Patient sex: M
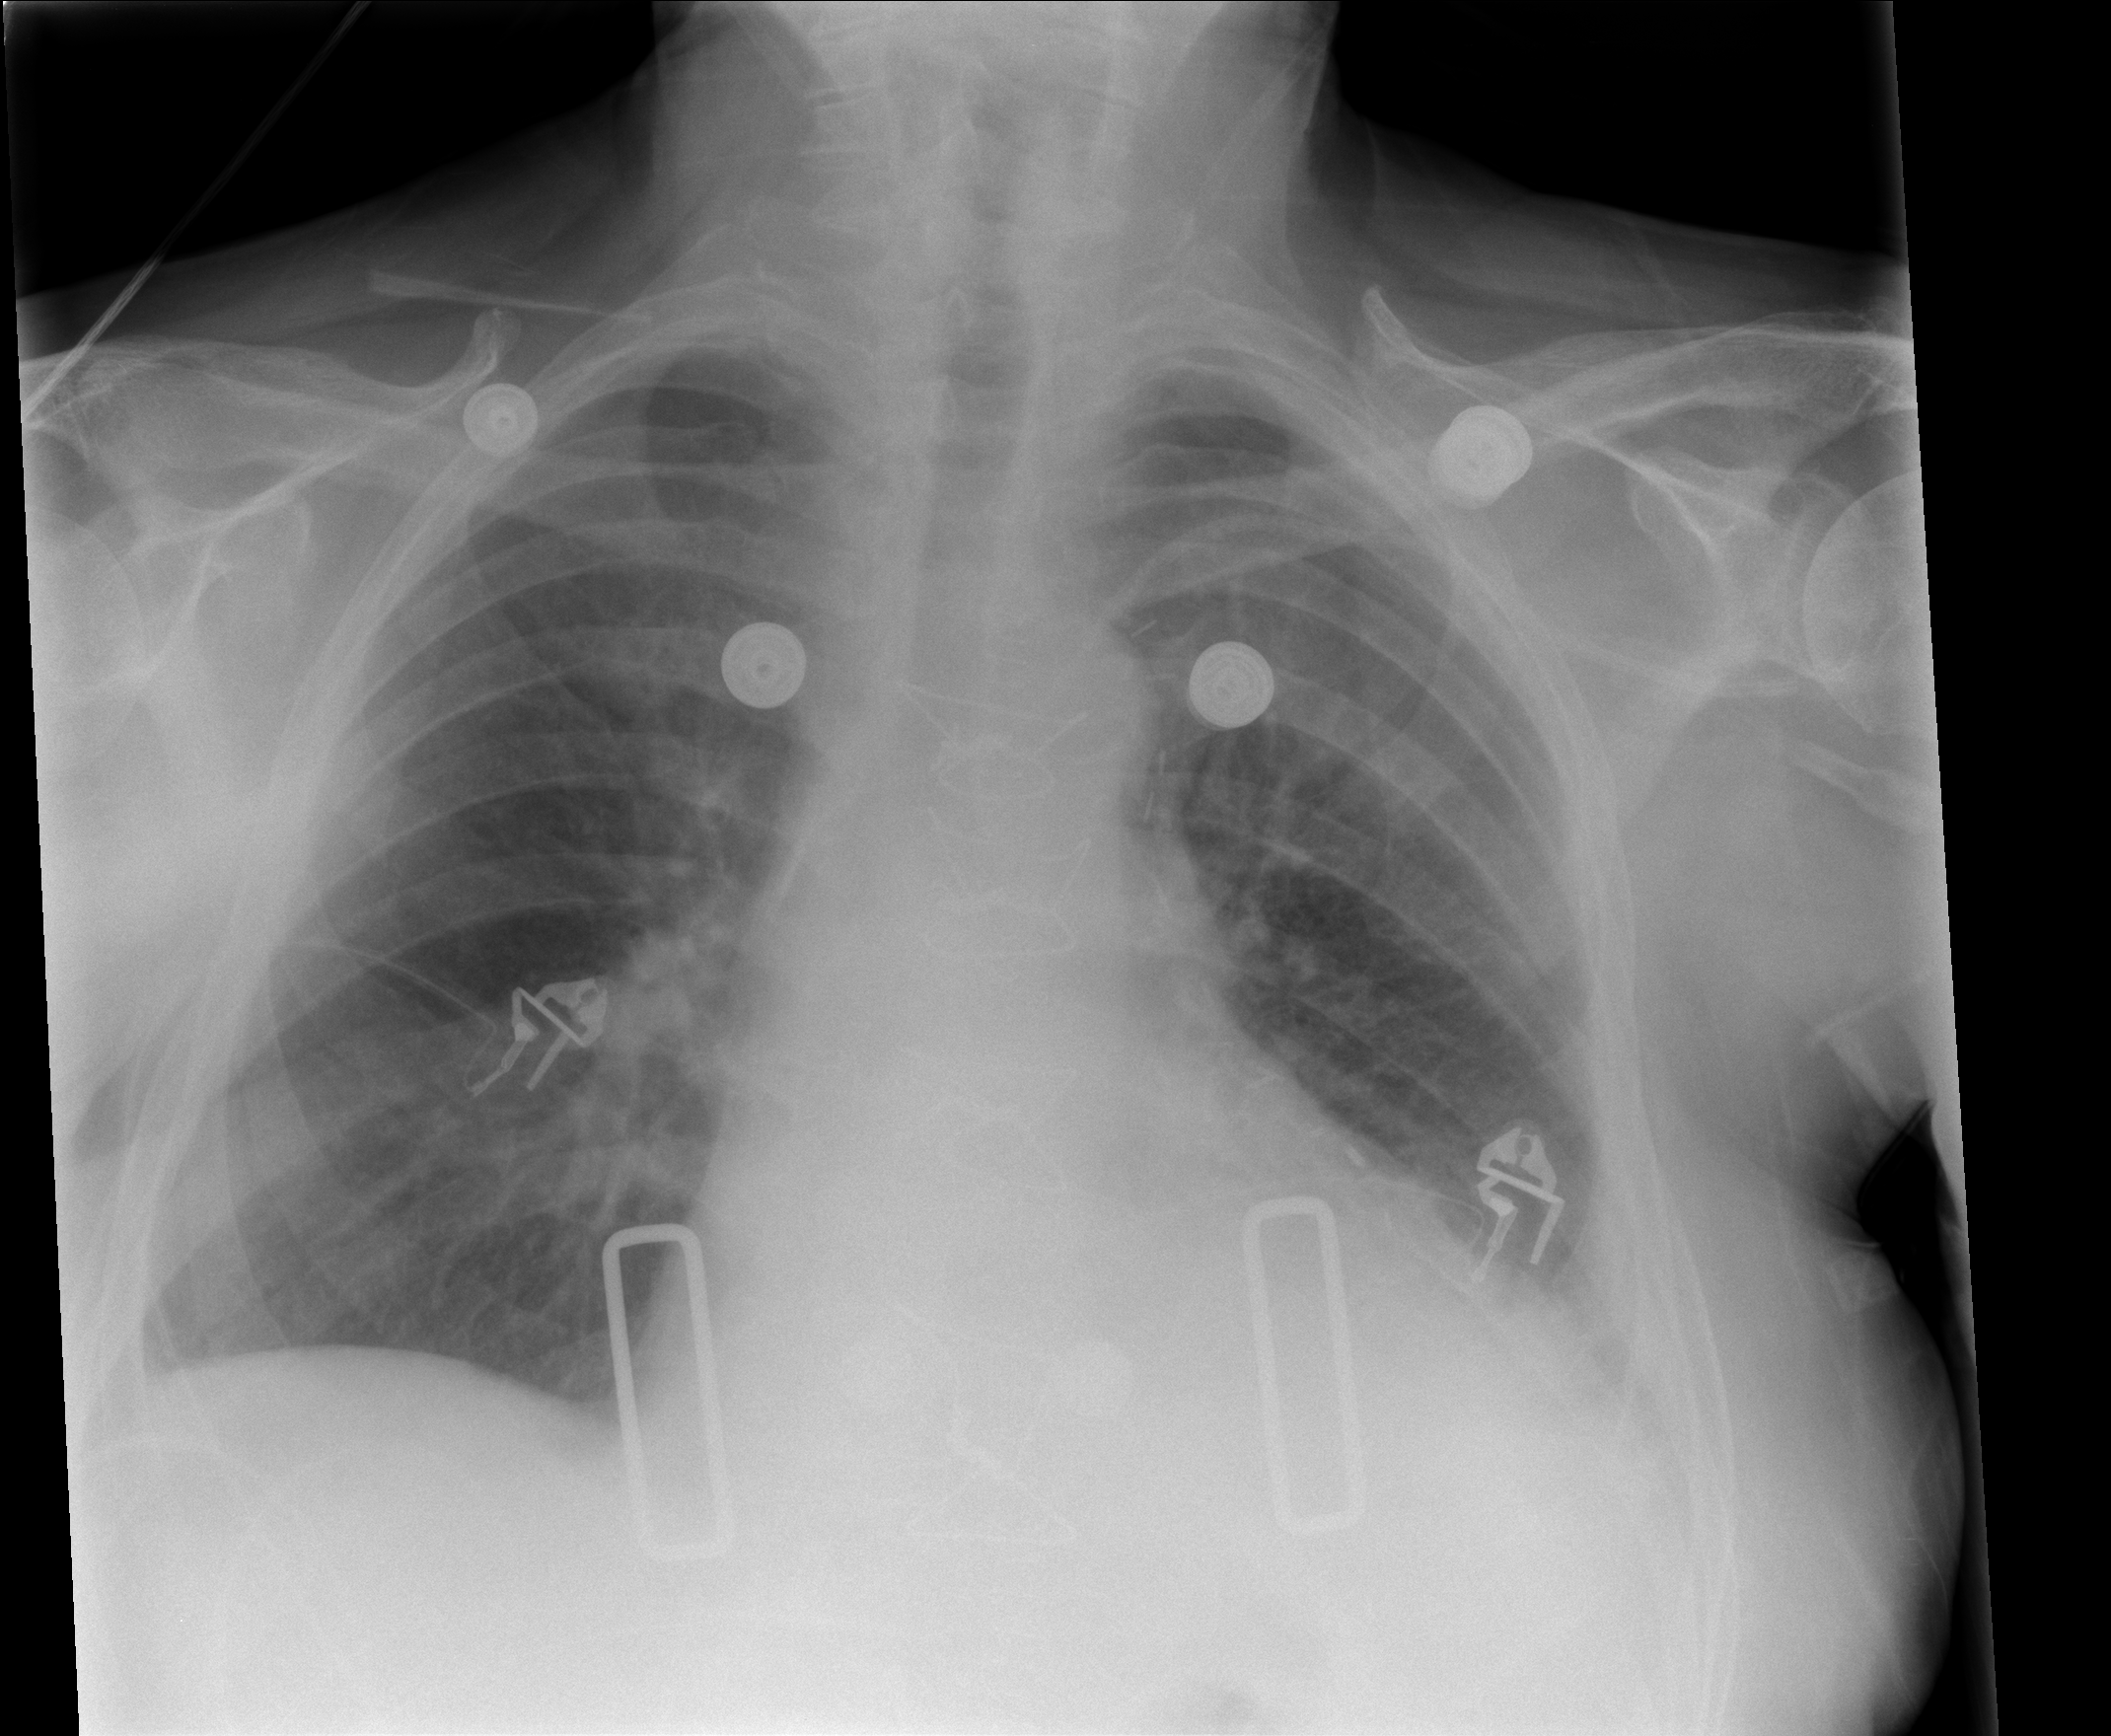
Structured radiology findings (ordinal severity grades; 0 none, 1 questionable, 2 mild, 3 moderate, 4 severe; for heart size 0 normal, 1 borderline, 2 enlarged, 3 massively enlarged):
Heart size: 2
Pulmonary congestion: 0
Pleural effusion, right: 0
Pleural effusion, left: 2
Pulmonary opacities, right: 0
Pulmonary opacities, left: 0
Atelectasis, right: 2
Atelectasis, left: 2